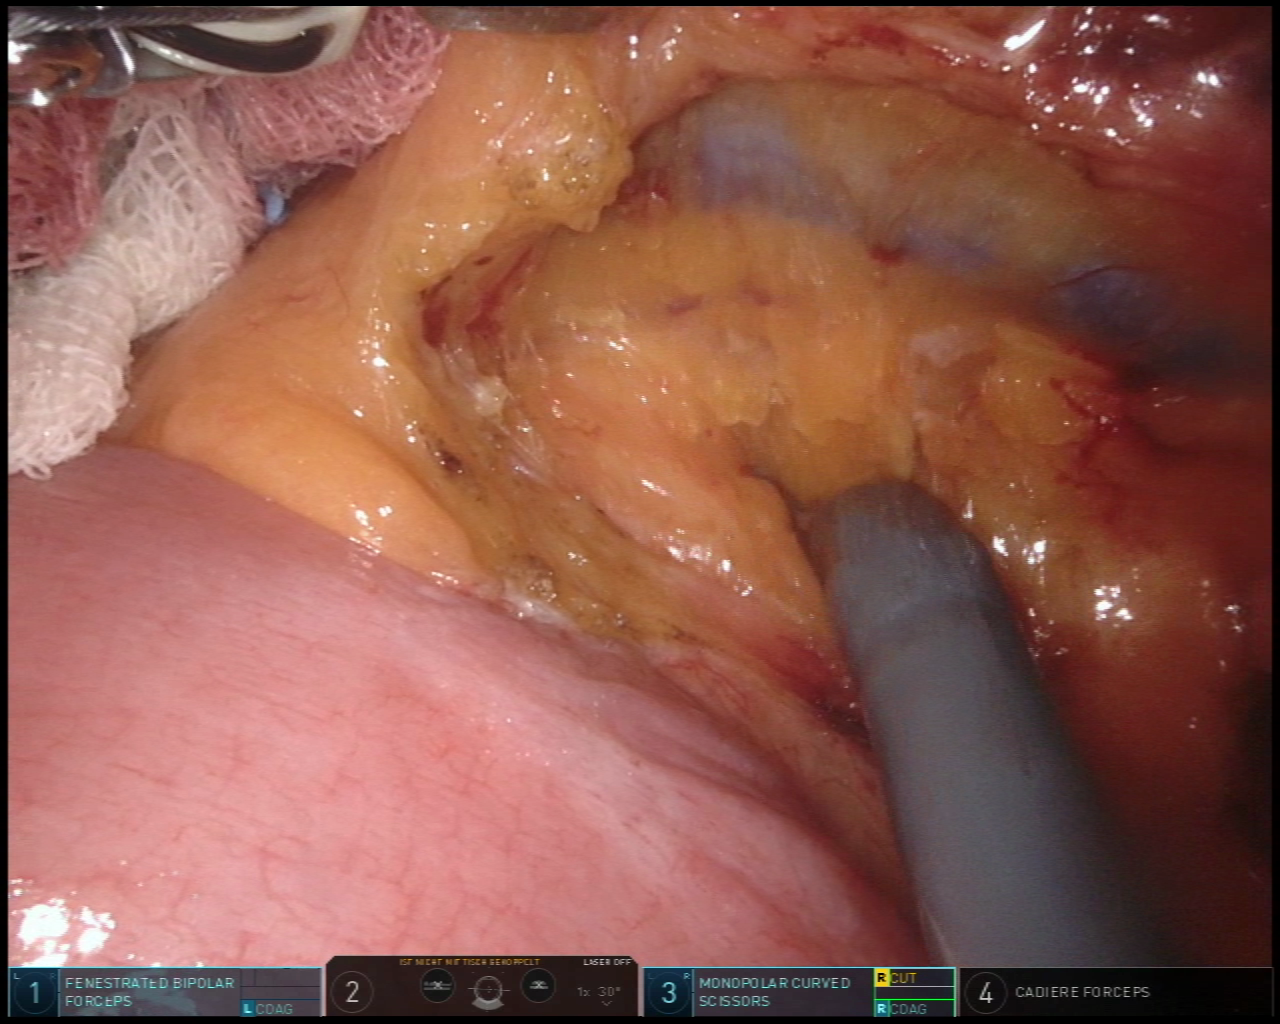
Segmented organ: intestinal_veins
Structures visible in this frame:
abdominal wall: no
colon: no
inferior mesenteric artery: no
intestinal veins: yes
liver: no
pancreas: no
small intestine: yes
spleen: no
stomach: no
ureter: no
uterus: no
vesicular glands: no